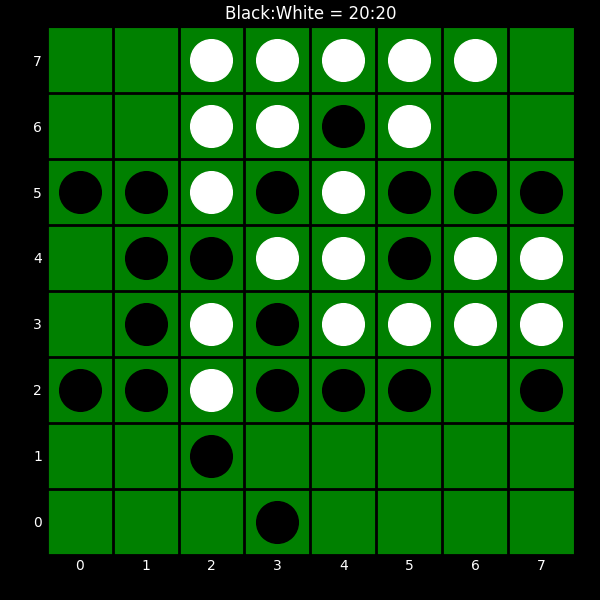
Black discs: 20
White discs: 20